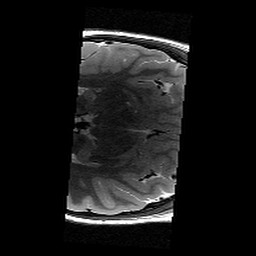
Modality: T2w
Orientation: axial
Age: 10
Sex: female
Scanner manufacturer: siemens
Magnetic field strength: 3 T
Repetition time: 9.23 s
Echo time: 0.067 s